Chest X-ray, PA view. Patient: 23 years old, sex M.
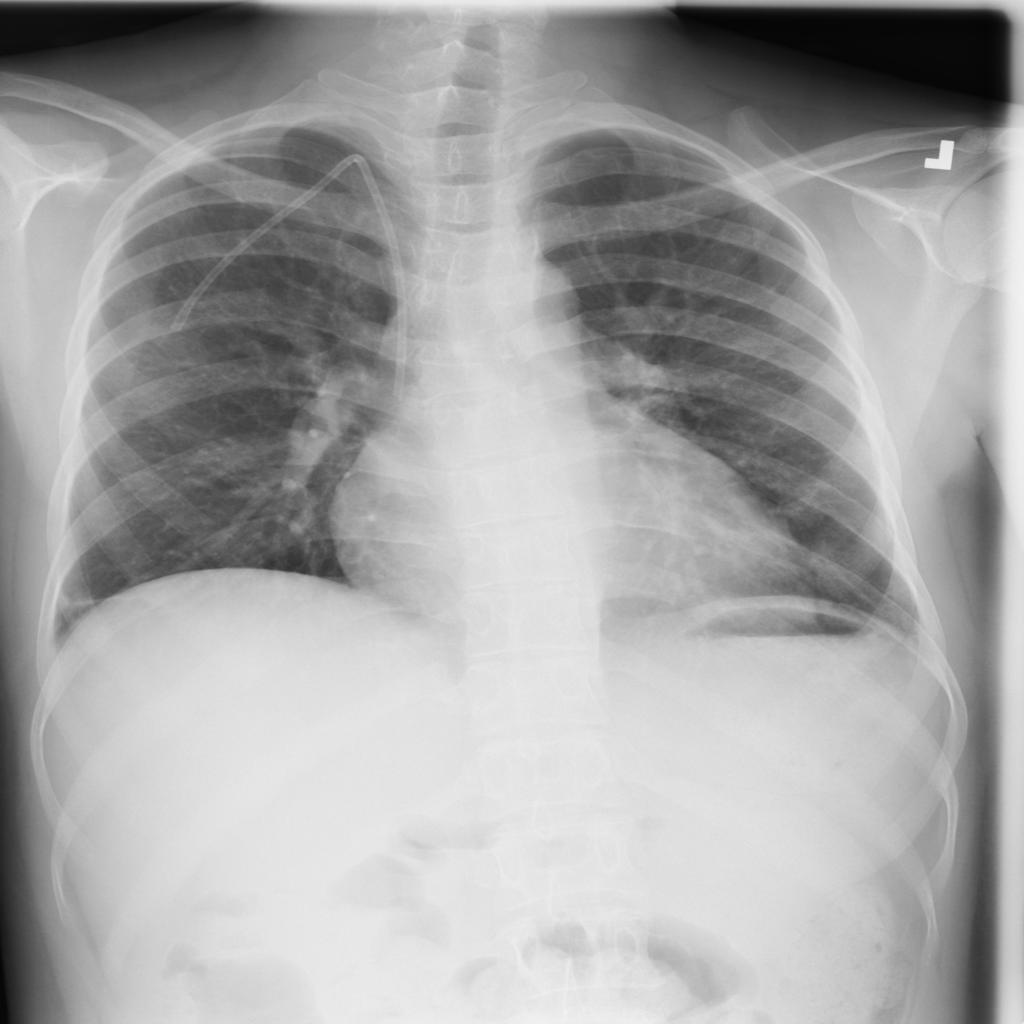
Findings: No Finding